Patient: sex F, age 35
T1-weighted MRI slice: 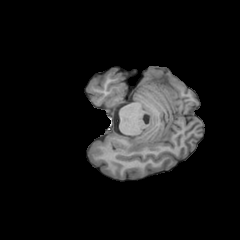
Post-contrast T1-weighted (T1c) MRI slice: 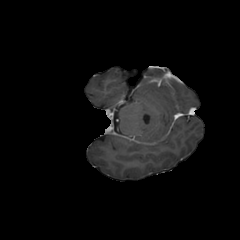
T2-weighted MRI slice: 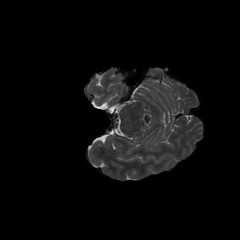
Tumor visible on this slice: no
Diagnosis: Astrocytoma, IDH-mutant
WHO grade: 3